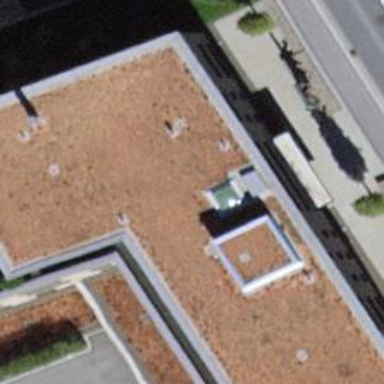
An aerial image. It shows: Office building with flat roof.